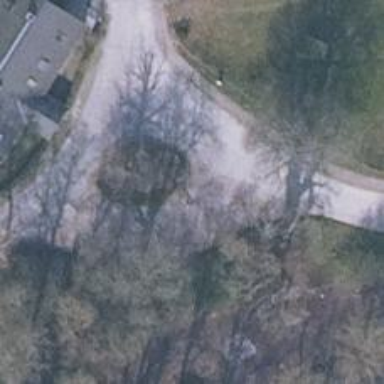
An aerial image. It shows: Paved residential road.